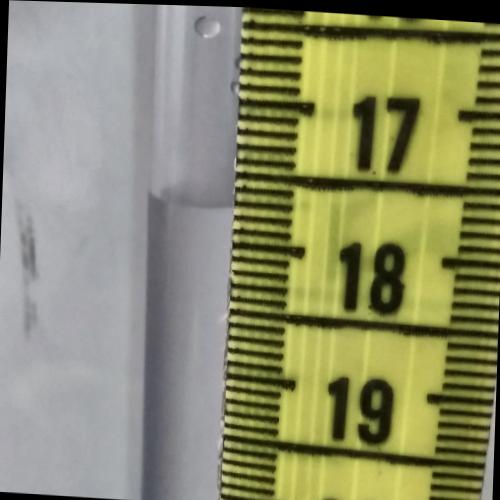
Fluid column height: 17.7 cm